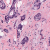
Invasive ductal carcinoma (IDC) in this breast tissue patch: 1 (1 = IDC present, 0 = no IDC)